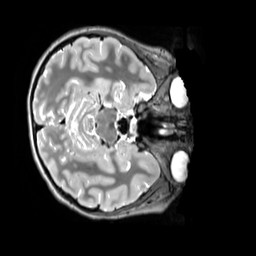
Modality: T2w
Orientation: axial
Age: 11
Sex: female
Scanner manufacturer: siemens
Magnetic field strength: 3 T
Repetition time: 3.2 s
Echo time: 0.408 s